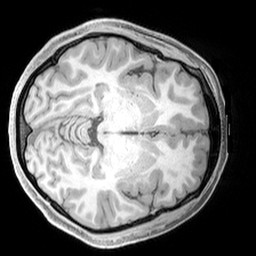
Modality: T1w
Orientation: axial